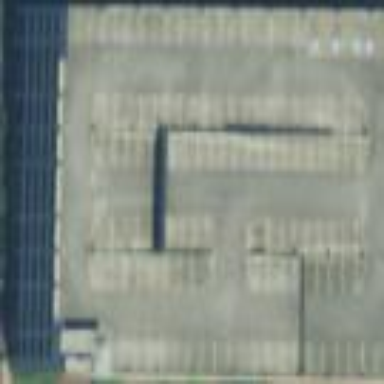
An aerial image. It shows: Multi-storey parking building.